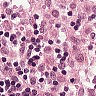
Metastatic tissue present: no